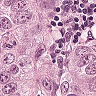
Metastatic tissue present: yes